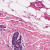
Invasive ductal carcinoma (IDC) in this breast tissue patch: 0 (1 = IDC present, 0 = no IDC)